Question: Count the number of objects in the diagram.
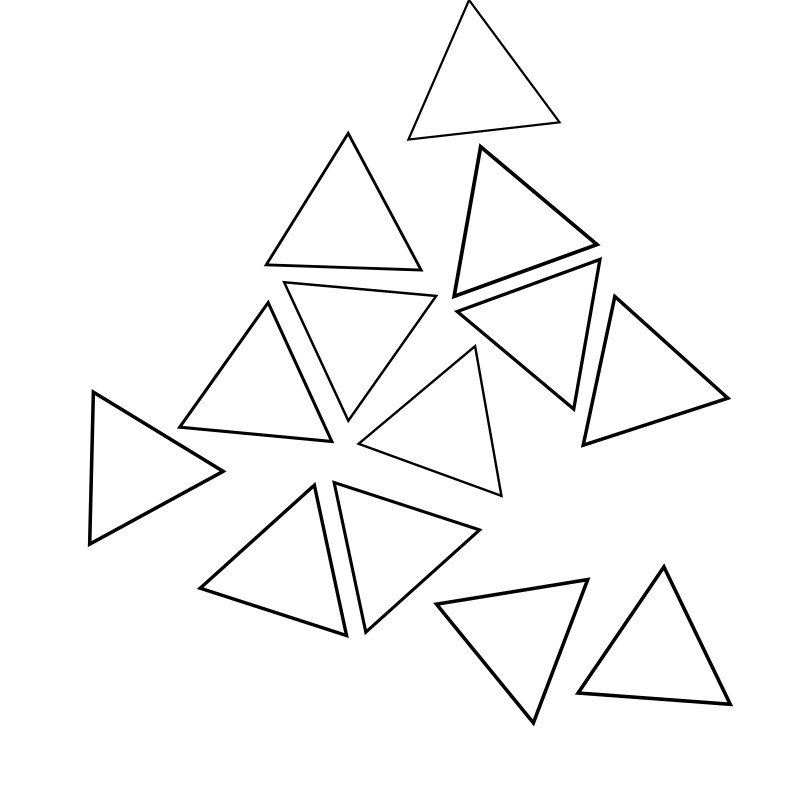
Answer: 13